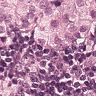
Metastatic tissue present: yes